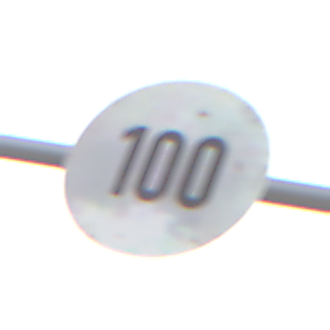
Verkehrszeichen: Geschwindigkeit100
Umgebung: Outdoor, RoadRail
Tageszeit: SunriseSunset
Wetter: PartlyCloudy
Licht: Natural
Jahreszeit: NotSpecified
Kontrast: LowContrast